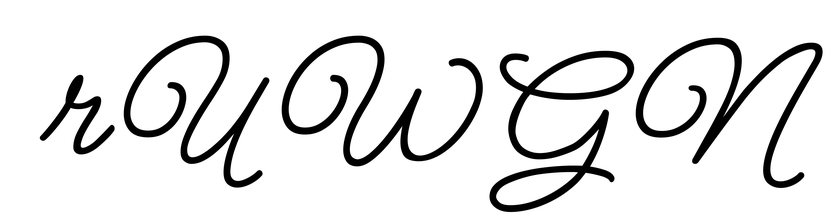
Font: MeowScript-Regular